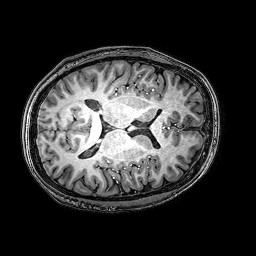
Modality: T1w
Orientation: axial
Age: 19
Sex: male
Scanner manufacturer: philips
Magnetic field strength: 3 T
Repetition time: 0.009 s
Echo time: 0.0035 s